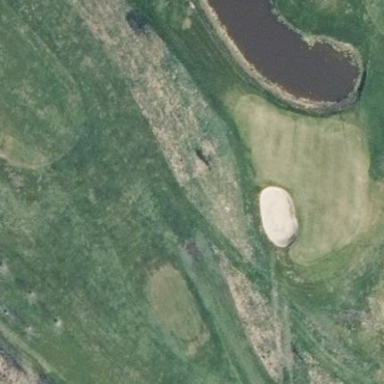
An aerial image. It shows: Rough area in golf course.